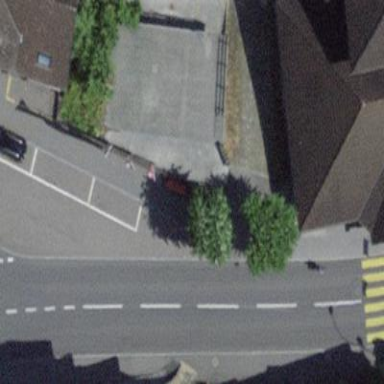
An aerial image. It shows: Pedestrian road.